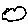
Label: cloud